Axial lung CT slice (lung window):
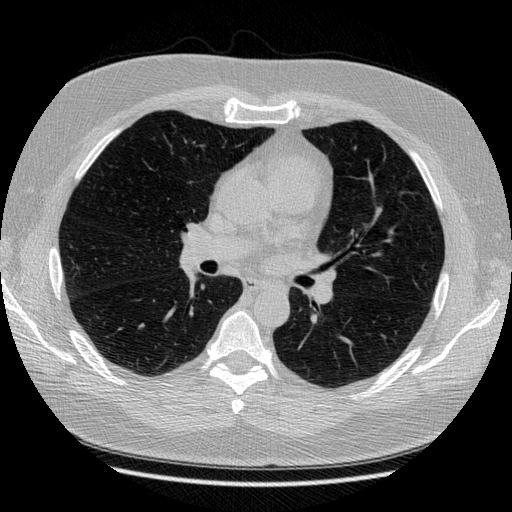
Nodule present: no